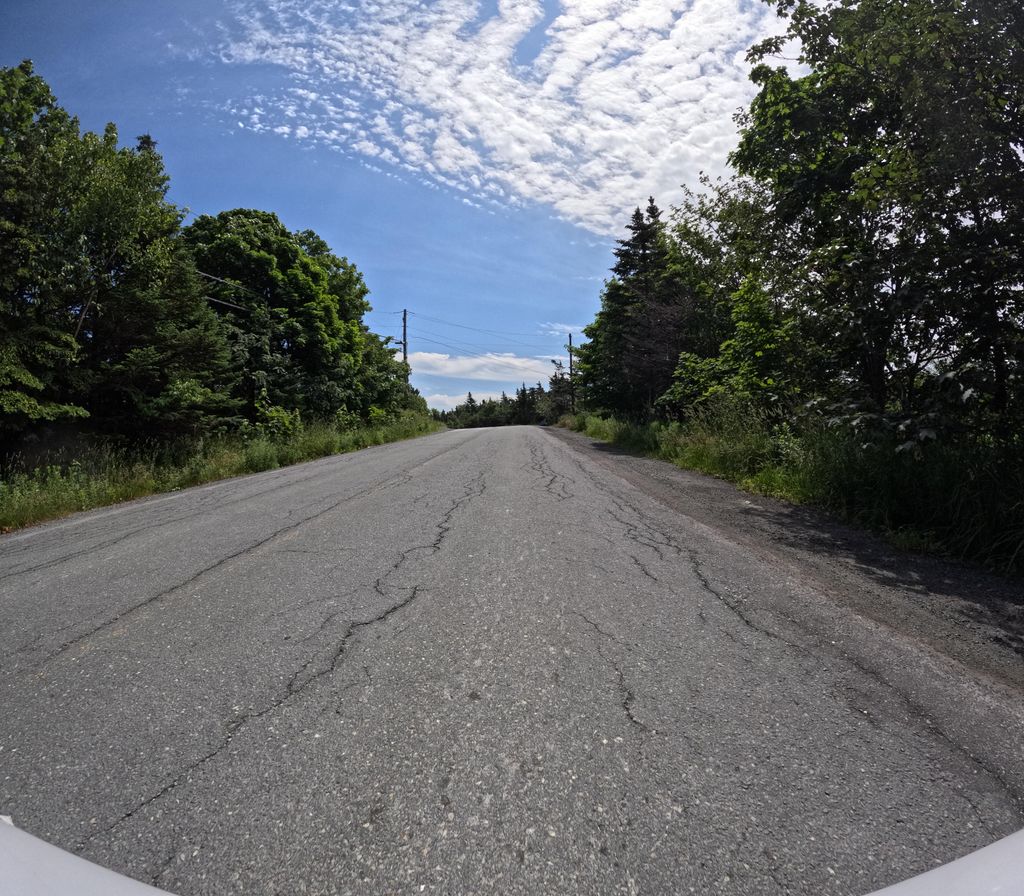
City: st_johns